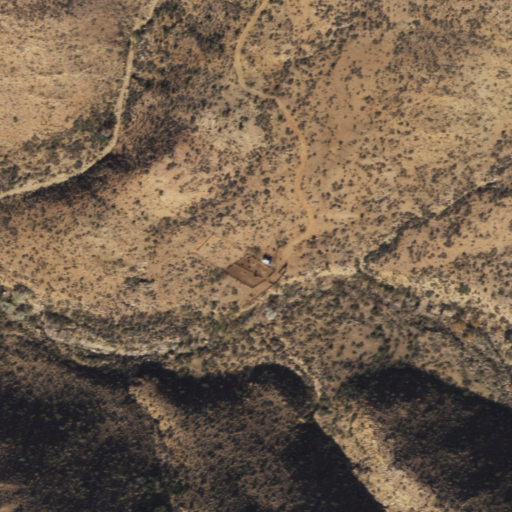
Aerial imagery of cliff(s) in Arizona named Aquarius Cliffs containing only shrub